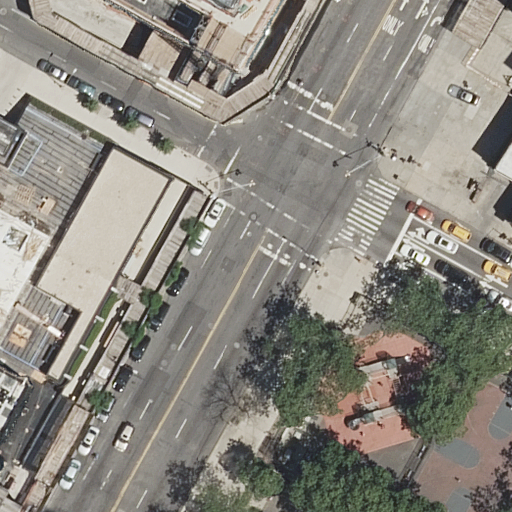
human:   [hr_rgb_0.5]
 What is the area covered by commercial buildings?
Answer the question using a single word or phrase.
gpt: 0m2

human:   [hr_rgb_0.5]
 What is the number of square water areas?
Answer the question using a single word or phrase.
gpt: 0

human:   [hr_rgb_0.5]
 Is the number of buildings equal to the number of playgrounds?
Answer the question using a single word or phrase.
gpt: no

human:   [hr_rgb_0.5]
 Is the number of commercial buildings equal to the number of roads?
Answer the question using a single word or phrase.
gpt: no

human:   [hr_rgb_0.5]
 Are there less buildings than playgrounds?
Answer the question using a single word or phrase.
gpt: no

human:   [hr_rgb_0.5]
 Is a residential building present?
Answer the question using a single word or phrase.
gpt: yes

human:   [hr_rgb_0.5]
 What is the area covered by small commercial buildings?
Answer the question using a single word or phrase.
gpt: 0m2

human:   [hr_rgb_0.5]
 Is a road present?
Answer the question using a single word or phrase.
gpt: yes

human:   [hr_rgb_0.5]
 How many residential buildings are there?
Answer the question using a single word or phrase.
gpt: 3

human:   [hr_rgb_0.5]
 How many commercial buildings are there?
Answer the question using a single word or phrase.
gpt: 0

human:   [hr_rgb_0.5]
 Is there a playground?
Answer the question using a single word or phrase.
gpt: yes

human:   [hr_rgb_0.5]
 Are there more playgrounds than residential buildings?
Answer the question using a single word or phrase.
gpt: no

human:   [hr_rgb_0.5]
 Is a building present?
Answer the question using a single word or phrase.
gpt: yes

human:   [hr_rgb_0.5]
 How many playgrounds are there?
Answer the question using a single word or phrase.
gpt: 1

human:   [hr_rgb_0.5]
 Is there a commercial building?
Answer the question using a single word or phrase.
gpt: no

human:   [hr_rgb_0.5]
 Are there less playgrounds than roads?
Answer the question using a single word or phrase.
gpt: yes

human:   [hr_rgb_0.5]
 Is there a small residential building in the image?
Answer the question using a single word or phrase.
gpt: no

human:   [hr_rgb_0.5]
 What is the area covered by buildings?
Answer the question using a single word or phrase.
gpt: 2184m2

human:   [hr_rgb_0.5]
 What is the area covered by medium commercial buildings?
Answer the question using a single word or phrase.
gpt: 0m2

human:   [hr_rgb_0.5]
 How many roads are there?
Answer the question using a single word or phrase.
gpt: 16

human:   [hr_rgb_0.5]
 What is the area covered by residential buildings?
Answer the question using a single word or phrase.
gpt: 2184m2

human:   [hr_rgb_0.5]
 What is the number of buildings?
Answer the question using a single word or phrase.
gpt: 3

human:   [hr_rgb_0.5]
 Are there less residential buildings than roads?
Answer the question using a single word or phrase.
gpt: yes

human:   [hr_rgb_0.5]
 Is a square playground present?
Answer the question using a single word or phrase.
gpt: no

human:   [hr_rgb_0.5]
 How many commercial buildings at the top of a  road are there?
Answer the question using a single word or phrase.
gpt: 0

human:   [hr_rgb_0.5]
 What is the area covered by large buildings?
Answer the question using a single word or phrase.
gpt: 1946m2

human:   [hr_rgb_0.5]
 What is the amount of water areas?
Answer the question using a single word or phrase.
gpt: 0

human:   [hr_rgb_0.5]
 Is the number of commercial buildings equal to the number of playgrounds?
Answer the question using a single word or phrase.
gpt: no

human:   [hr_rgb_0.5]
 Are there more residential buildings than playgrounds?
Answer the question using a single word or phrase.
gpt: yes

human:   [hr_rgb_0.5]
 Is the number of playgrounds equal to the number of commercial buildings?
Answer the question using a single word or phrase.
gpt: no

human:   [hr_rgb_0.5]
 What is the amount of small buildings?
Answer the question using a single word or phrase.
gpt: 0

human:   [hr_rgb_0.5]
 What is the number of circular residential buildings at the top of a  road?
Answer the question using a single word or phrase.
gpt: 0

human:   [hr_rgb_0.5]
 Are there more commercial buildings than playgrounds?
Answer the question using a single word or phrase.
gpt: no

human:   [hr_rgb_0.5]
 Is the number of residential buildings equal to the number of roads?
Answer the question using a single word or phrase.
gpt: no

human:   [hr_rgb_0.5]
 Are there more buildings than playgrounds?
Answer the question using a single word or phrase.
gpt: yes

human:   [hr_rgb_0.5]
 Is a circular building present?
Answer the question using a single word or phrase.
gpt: no

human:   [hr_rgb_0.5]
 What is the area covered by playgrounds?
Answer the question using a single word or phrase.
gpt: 178m2

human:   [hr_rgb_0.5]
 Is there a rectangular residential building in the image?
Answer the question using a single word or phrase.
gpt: yes

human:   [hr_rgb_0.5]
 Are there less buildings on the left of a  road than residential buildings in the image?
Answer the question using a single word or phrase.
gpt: yes

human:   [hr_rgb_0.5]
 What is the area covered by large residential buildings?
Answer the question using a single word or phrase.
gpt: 1946m2

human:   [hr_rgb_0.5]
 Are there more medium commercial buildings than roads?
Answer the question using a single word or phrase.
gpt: no

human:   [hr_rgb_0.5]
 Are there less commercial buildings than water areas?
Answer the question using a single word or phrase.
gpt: no

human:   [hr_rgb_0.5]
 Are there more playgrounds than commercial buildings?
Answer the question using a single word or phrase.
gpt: yes

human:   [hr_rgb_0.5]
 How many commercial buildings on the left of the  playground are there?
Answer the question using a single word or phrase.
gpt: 0

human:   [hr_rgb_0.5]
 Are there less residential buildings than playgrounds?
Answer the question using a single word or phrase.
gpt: no

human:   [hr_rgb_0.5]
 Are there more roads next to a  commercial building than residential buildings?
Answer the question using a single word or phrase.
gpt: no

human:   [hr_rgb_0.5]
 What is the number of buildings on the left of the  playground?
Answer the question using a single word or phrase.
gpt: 2

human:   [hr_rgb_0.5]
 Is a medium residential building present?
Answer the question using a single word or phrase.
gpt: yes

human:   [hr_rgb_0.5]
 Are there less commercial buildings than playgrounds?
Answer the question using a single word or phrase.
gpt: yes

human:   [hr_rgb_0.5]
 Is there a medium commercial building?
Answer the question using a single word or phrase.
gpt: no

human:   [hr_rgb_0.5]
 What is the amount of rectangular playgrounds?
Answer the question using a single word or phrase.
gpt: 1

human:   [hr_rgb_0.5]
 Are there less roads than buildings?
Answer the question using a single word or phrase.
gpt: no

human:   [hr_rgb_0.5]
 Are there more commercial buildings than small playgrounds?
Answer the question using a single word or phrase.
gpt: no

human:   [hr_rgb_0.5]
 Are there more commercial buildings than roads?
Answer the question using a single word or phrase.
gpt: no

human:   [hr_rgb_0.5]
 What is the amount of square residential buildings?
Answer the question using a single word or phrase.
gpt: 0

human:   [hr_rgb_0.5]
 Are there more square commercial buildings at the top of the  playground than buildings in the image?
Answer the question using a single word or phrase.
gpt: no

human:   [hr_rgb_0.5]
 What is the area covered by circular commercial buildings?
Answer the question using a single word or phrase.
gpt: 0m2

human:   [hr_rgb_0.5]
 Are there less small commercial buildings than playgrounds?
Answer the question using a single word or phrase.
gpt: yes

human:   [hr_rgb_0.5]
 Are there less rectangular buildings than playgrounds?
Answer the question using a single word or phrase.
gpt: no

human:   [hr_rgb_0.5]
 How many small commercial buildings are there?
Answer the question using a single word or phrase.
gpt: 0

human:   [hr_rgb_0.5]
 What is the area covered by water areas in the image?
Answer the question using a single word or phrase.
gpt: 0m2

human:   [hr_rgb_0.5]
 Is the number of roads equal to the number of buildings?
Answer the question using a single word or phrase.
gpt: no

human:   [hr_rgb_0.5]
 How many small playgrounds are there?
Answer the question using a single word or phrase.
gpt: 0

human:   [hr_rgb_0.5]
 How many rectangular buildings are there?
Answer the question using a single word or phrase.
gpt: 2